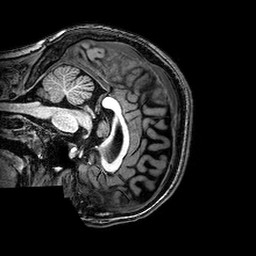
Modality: T1w
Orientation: sagittal
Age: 22
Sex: female
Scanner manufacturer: philips
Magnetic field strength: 3 T
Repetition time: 0.008198 s
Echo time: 0.00379 s